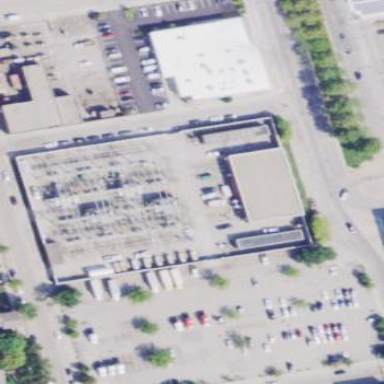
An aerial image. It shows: Power substation.